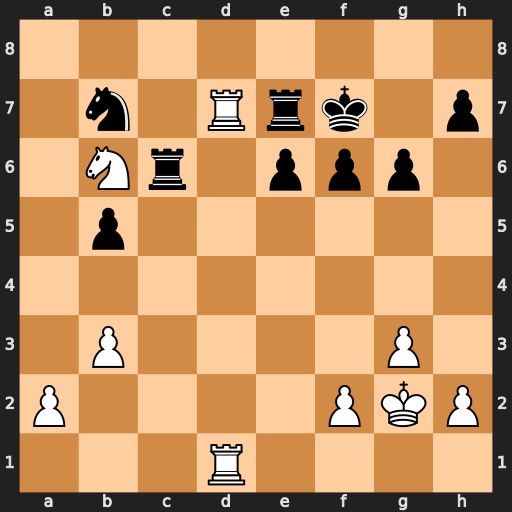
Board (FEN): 8/1n1Rrk1p/1Nr1ppp1/1p6/8/1P4P1/P4PKP/3R4
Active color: w
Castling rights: -
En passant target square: -
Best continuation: Rxe7+ Kxe7 Rd7+ Ke8 Rxb7